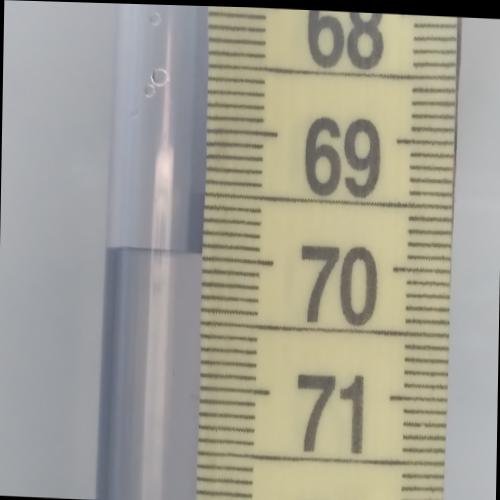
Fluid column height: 70.0 cm